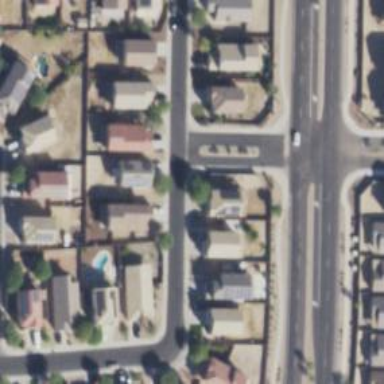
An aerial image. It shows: Asphalt road in residential area.